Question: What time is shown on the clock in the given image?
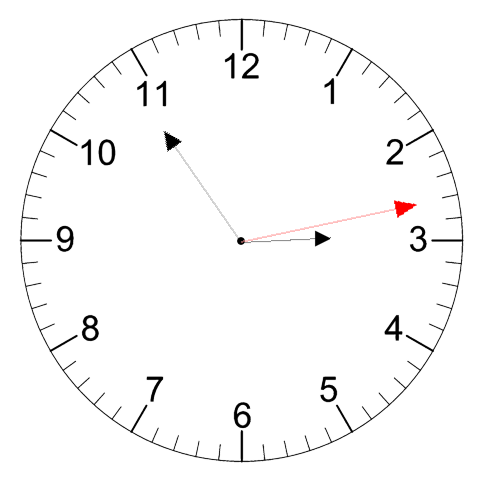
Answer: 02:54:13